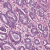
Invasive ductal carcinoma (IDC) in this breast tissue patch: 1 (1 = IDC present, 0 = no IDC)